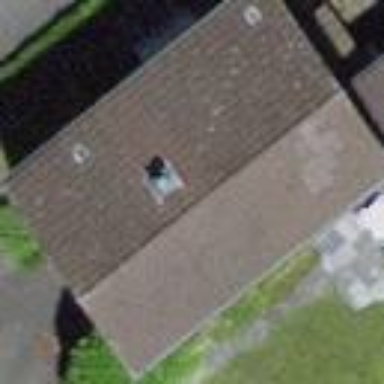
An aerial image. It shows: Simple house.